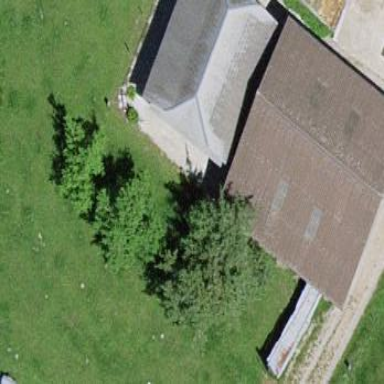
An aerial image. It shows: Rural barn.